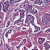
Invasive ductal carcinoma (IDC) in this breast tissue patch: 1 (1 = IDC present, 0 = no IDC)